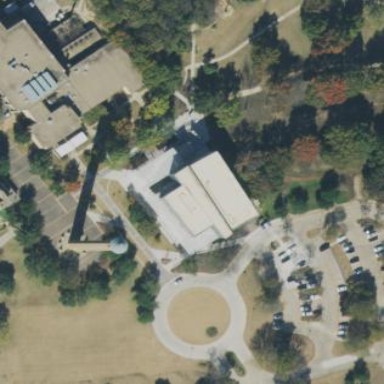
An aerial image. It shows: University building.